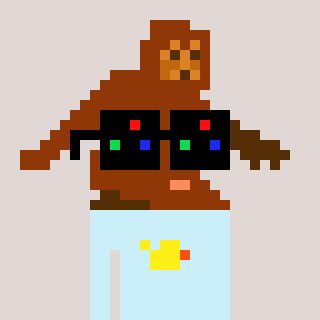
a pixel art character with square black sunglasses, a bigfoot-shaped head and a cold-colored body on a warm background